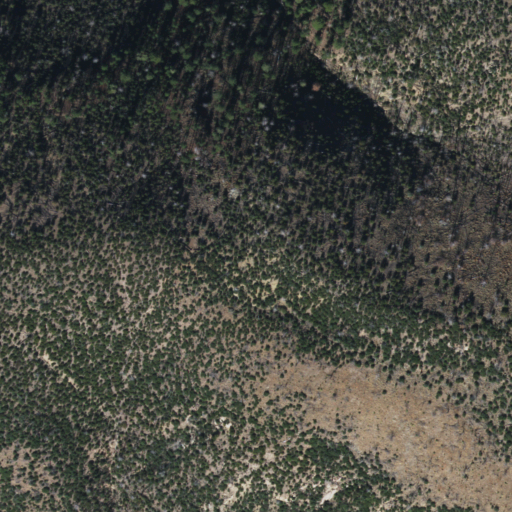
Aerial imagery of gap in Arizona named Rattle Rock Saddle containing shrub and evergreen forest